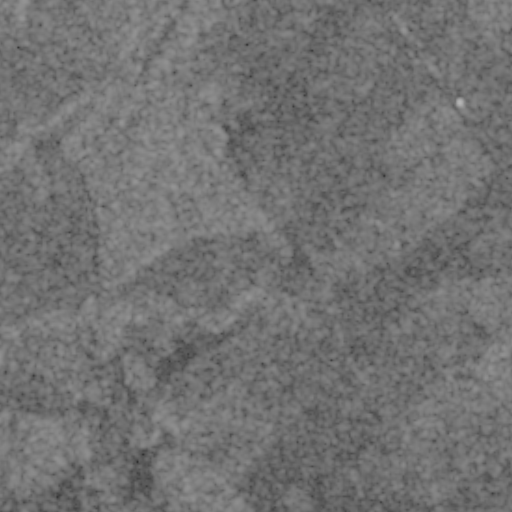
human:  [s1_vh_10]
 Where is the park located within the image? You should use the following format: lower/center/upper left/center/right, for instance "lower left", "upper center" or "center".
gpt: The park is located in the upper center of the image.
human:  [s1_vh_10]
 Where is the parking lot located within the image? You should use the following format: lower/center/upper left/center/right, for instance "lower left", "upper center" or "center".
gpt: The parking lot is located in the upper center of the image.
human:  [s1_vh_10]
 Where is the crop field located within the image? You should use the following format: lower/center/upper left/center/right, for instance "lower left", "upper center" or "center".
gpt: There is no crop field in the image.

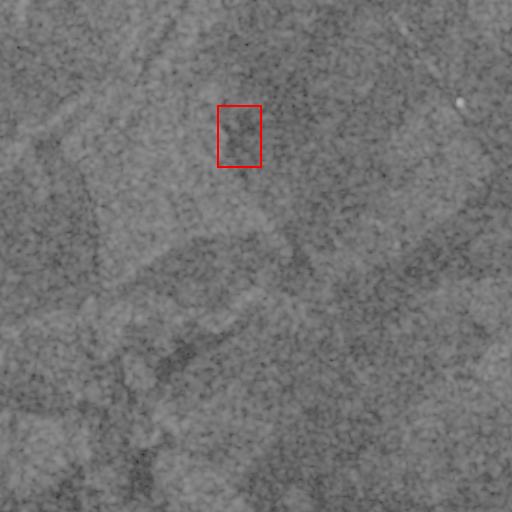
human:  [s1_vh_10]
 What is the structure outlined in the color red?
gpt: The structure outlined in red is a park.
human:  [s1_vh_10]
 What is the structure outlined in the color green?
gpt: There is no green outline.